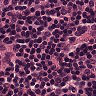
Metastatic tissue present: no